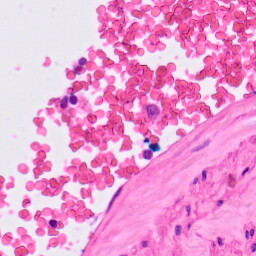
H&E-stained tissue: Lung